Question: How would one draw a shape with a hole in it using QuartzCore?
Here is an example:

I already understand how to draw a path:
'''
CGMutablePathRef maskPath = CGPathCreateMutable();
CGPathMoveToPoint(maskPath, NULL, x1, y1);
CGPathAddLineToPoint(maskPath, NULL, x2, y2);
CGPathAddLineToPoint(maskPath, NULL, x3, y3);
CGPathCloseSubpath(maskPath);
'''
and apply it to a UIView:
'''
CAShapeLayer *maskLayer = [CAShapeLayer layer];
maskLayer.frame = viewToMask.bounds;
maskLayer.path = maskPath;
viewToMask.layer.mask = maskLayer;
'''
but I am not entirely sure how I could create a path with a hole in the center.
Do I need to somehow subtract from the path, maybe?
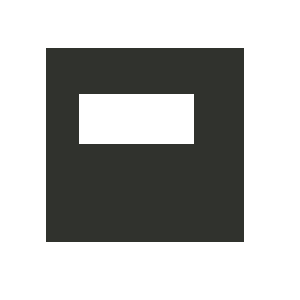
Answer: Since you are setting the CGPath as the path property of a CAShapeLayer to be the mask, you should look at <URL>.